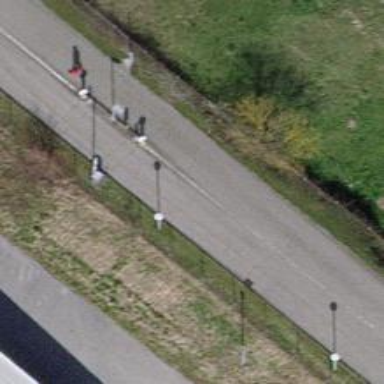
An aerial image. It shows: Lift gate barrier.